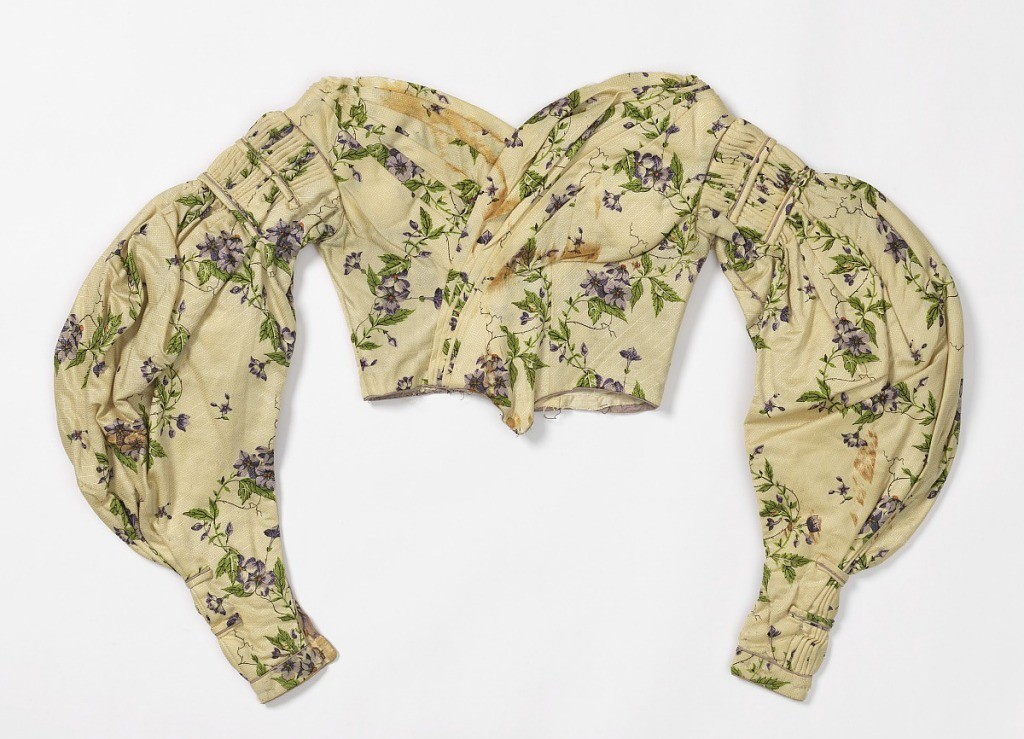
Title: Bodice
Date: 1830–40
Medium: silk (warp) and wool (weft) Technique: block printed on plain weave; patterned by warp floats
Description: Fragment composed of bodice of dress: on white, diagonally-striped, waffed ground [silkl warp, wool weft], block-printed pattern in lavender, green and orange, of vertically serpentining flowering vine.  Height of repeat about  9".  Goods probably machine-woven.  Skirt has been dismantled.  Bodice: low boned, cross-over folds in front with point, fastens by hook and eye in back; full gigot sleeves tight with shaped, edged with lavender piping as are seams of bodice.

Card packed with dress reads, "Catharine Beck V.C. 1818-1895"